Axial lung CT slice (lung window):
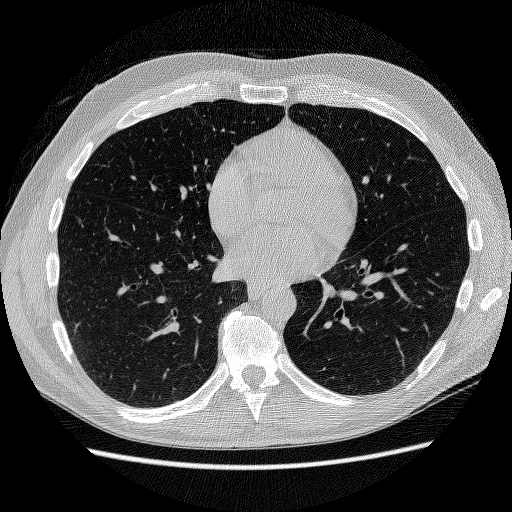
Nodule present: no